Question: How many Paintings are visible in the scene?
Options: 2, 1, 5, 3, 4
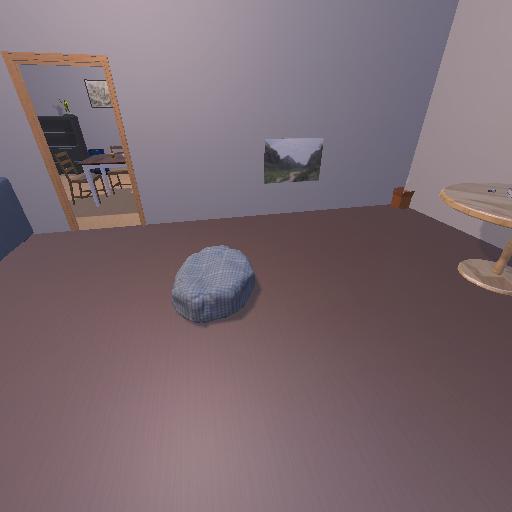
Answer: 2